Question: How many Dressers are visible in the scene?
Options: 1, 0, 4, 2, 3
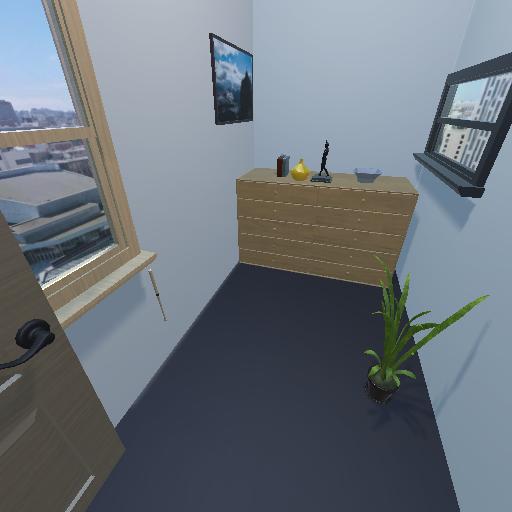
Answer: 1